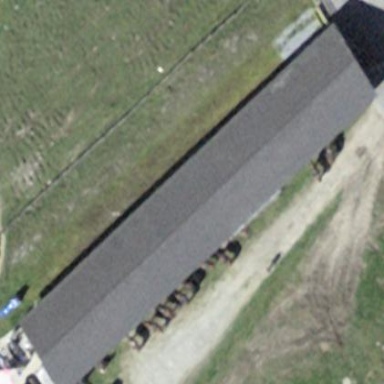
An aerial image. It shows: Rural barn.